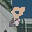
Label: 8